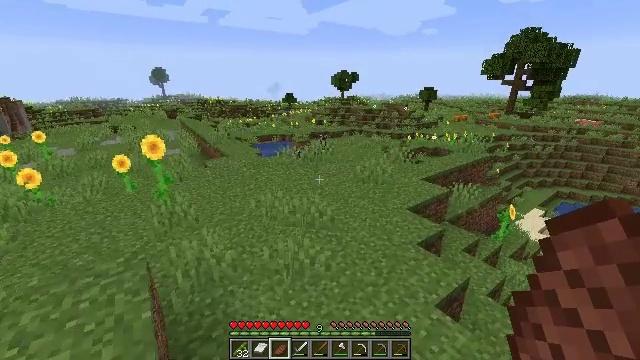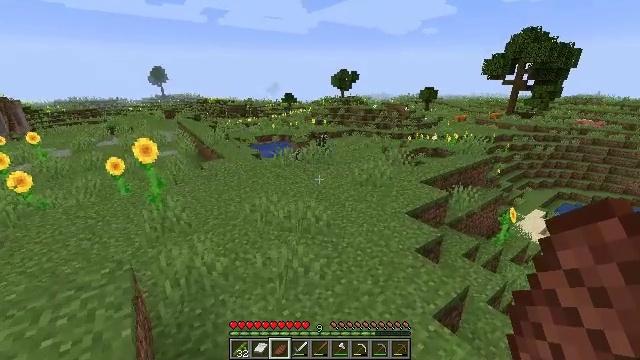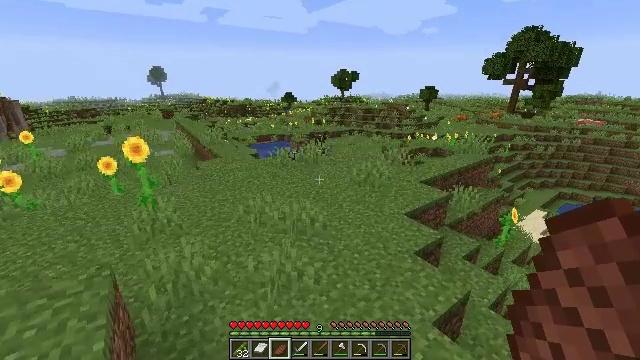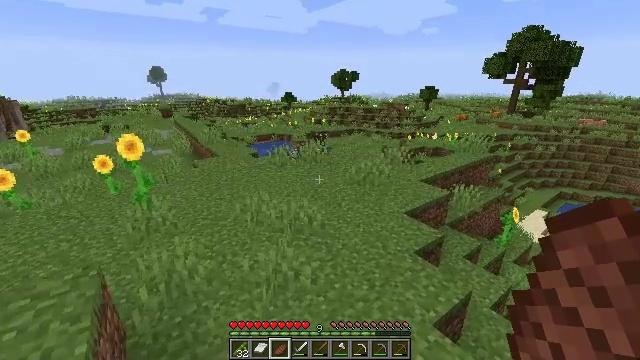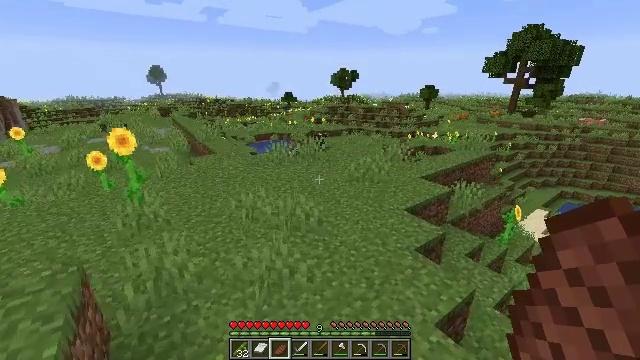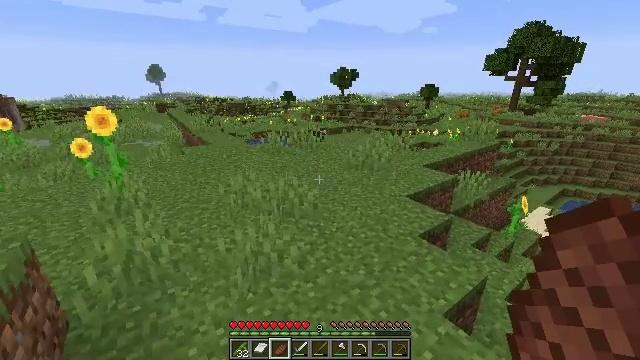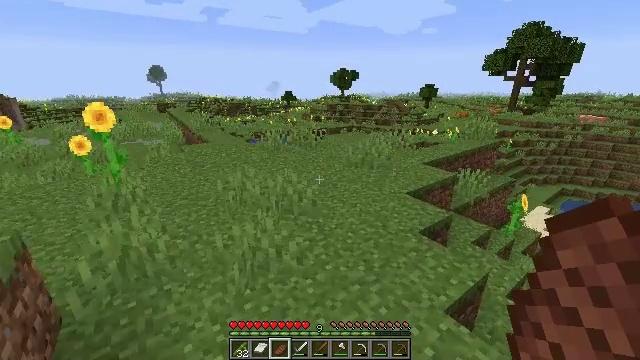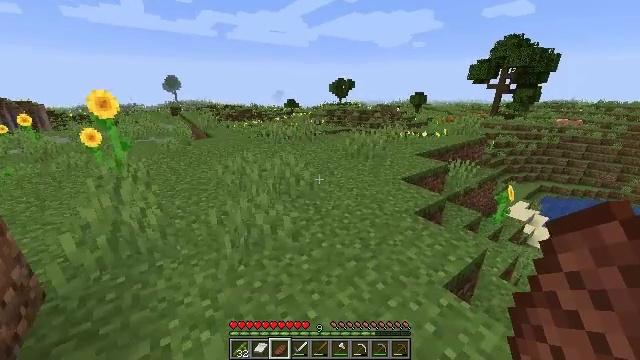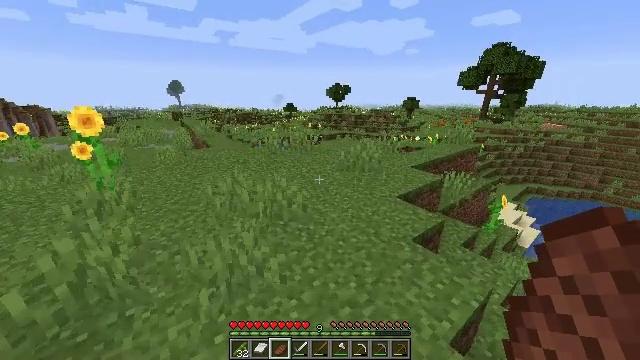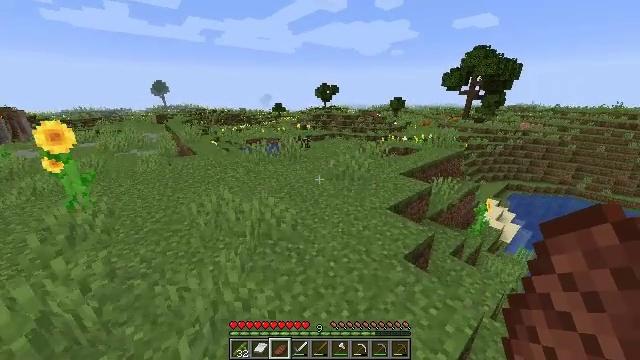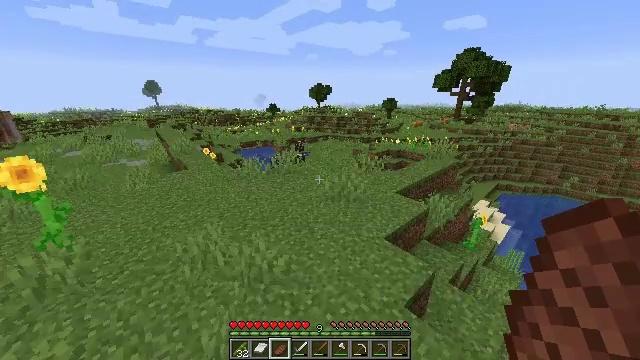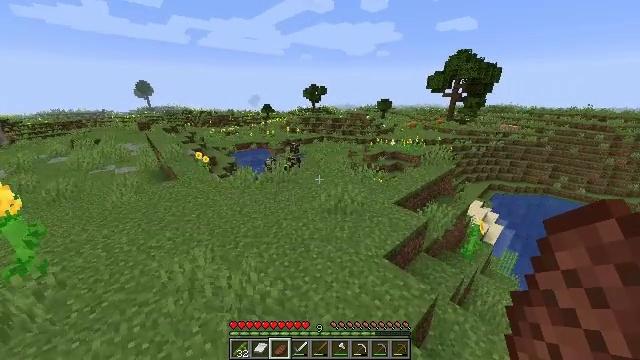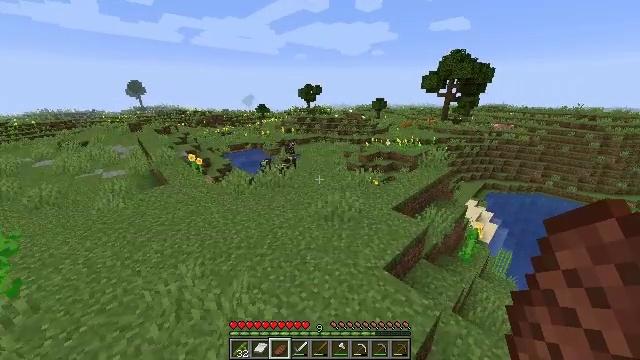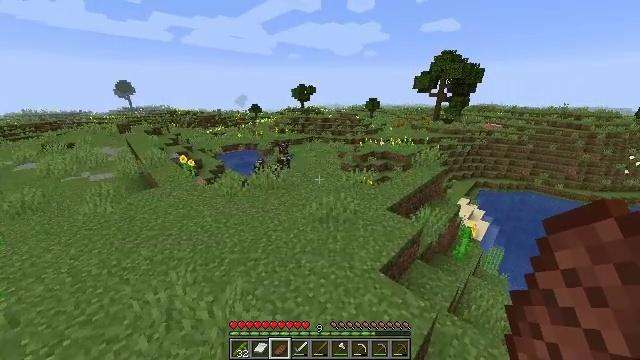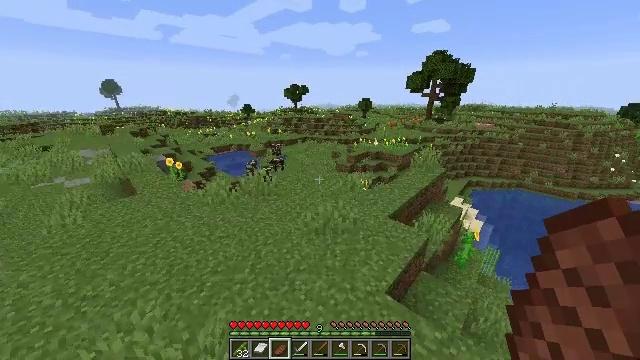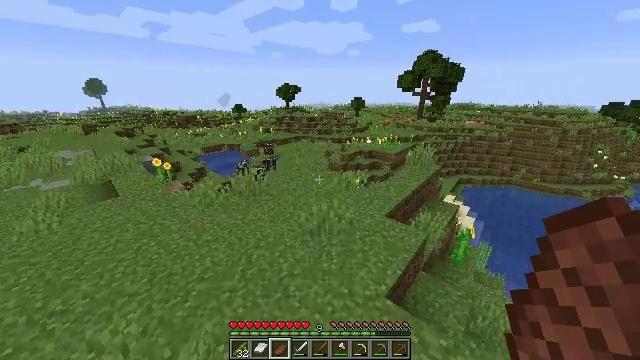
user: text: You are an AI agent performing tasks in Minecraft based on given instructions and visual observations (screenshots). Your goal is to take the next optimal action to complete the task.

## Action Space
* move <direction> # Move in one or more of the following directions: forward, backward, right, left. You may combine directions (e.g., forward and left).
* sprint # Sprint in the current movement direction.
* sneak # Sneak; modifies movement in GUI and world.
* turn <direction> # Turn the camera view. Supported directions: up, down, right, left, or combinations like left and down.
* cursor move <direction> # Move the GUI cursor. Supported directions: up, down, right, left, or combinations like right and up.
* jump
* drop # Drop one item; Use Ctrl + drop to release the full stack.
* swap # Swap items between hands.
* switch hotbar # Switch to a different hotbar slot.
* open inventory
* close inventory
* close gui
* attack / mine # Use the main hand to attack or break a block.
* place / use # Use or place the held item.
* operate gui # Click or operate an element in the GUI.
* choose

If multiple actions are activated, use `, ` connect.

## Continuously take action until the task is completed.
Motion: motion action
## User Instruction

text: Gather materials from the sweet berry bush.
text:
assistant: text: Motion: move forward, jump
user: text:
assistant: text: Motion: move forward, jump
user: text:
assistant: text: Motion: move forward, jump
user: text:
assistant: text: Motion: move forward, jump
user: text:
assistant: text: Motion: move forward, sprint, jump
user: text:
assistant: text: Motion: move forward, sprint, jump
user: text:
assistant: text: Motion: move forward, sprint, jump
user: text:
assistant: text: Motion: move forward, jump
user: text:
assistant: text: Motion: move forward, turn right, jump
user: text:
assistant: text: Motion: move forward, turn right, jump
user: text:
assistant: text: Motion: move forward, turn right, jump
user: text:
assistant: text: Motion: move forward, turn right, jump
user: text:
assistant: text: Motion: move forward, turn right, jump
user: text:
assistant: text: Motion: move forward, turn right, jump
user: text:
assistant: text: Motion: move forward, turn right, jump
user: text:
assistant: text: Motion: move forward, turn right, jump
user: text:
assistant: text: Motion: move forward, sprint, turn right, jump
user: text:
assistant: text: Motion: move forward, sprint, turn right and down, jump
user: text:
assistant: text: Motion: move forward, sprint, turn right, jump
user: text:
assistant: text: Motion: move forward, sprint, jump
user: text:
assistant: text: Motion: move forward, jump
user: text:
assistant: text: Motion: move forward, jump
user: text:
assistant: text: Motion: move forward, jump
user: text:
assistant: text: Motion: move forward, jump
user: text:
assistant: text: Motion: move forward, turn right
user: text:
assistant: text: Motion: move forward, turn right
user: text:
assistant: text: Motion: move forward
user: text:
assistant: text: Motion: move forward
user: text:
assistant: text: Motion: move forward
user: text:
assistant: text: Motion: move forward